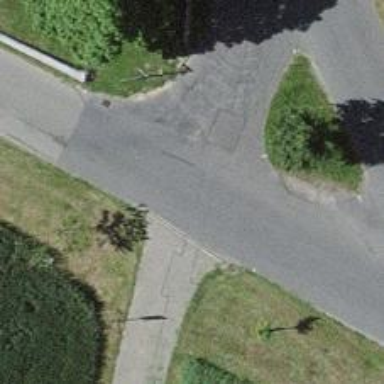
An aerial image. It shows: Asphalt service road.